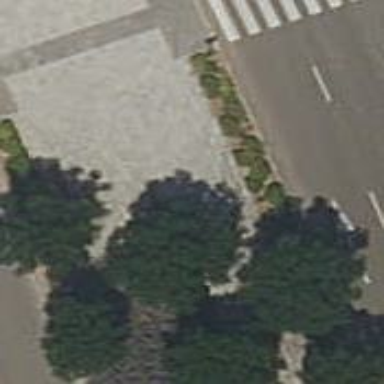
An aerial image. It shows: Footway.